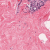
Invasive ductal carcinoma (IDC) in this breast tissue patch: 0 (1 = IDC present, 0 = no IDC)